Question: I am trying to write a Fitness Function for my Genetic Algorithm. I have got three features (F1,F2,F3 - All are numeric variables), which are taken into consideration for rating the chromosome. If all of them are equally important I can write such equation:

If their importance would be different, I can multiply features by different constants.
It will all work, if values of all three features would have the same interval.
But what if F1 and F2 could have a value from (0,10) and F3 for example(0,49)?
How could I approximately scale it? Or should I approach it differently?
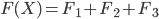
Answer: 1. Scale all your values to [0..1]
2. Assign a weight / importance to every value
3. Multiply every scaled value with its weight
4. Divide the sum of all values from step 3 by the sum of all weights
I don't know which language you are using, so here is some C# code:
# Feature Class
'''
public class Feature
{
public double Importance { get; set; }
public double Value { get; set; }
public double LowValue { get; set; }
public double HighValue { get; set; }
public double ScaledValue
{
get
{
// Make sure value is within bounds
double intermediate = Math.Max(Math.Min(LowValue, HighValue),
Math.Min(Math.Max(LowValue, HighValue), Value));
// Scale from 0 to 1 within defined bounds
double scaledValue = (intermediate - LowValue)/(HighValue - LowValue);
return scaledValue;
}
}
}
'''
# Example Calculation
'''
// low importance (1), values from [20..-10] (less is better)
var f1 = new Feature
{
Importance = 1,
Value = 0,
LowValue = 20,
HighValue = -10
};
// low importance (1), values from [0..10] (more is better)
var f2 = new Feature
{
Importance = 1,
Value = 1,
LowValue = 0,
HighValue = 10
};
// high importance (5), values from [0..49]
var f3 = new Feature
{
Importance = 5,
Value = 25,
LowValue = 0,
HighValue = 49
};
var features = new[] {f1, f2, f3};
var score = features.Sum(f => f.ScaledValue*f.Importance)/features.Sum(f => f.Importance);
Debug.WriteLine(score);
'''